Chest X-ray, PA view. Patient: 37 years old, sex M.
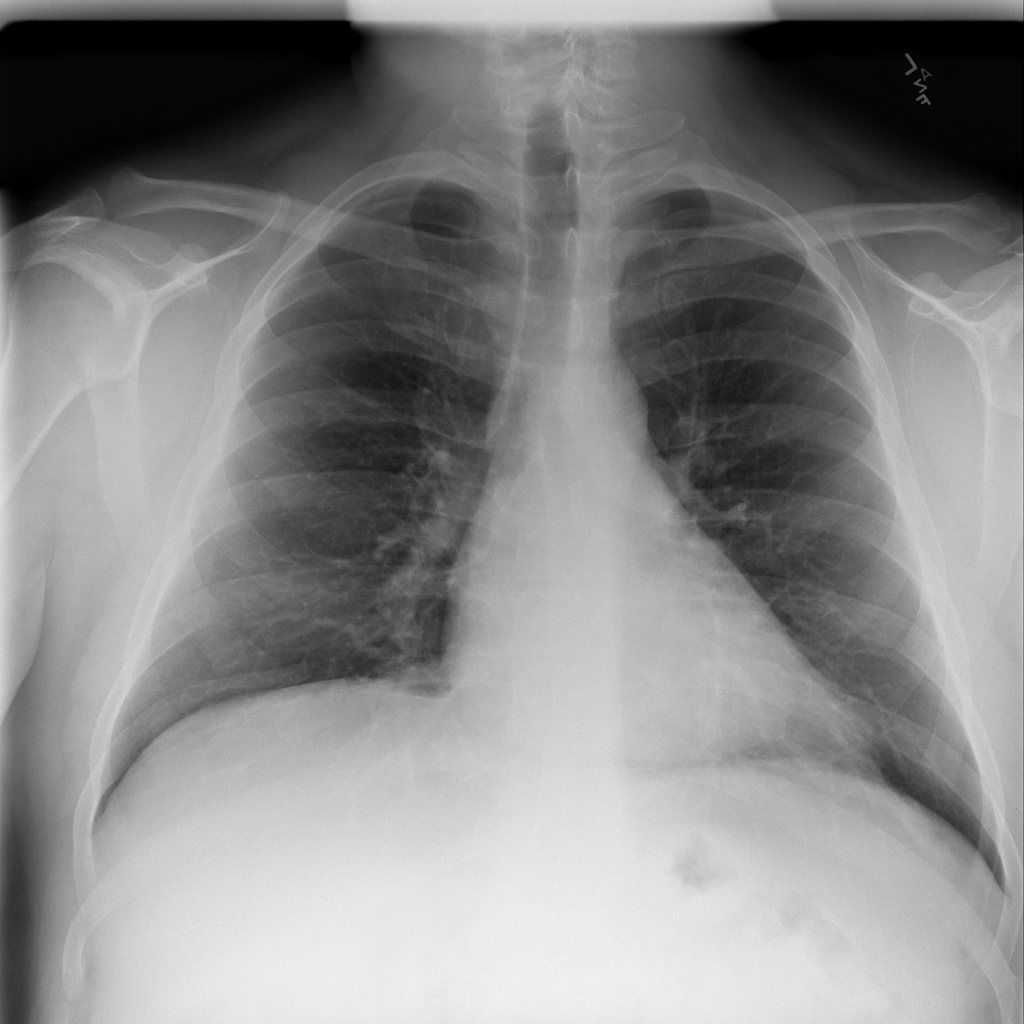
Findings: No Finding